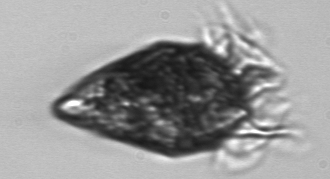
Label: Ciliophora